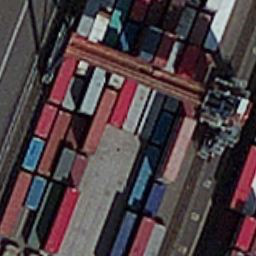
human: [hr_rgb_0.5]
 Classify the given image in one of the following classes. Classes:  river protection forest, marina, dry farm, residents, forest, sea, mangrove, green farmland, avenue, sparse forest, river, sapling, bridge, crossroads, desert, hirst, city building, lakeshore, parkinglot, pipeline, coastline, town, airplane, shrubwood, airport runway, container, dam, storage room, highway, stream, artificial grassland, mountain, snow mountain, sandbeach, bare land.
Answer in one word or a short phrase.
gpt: container